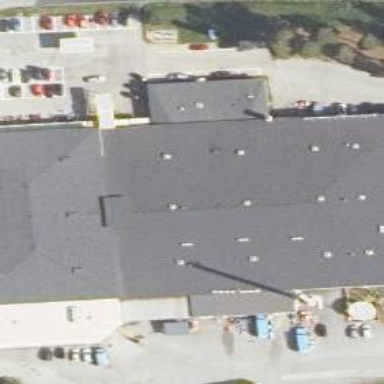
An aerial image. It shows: Supermarket.